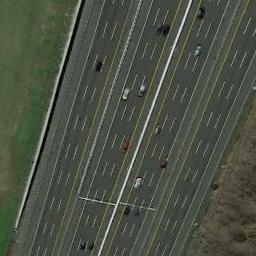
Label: freeway